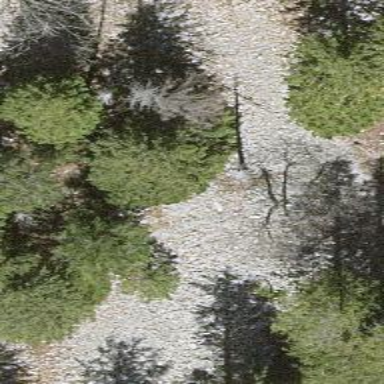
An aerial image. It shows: Single tag "natural: tree."